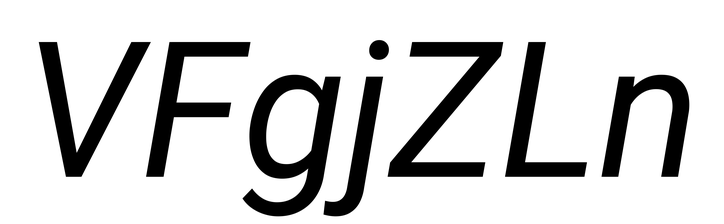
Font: Roboto-Italic_Italic